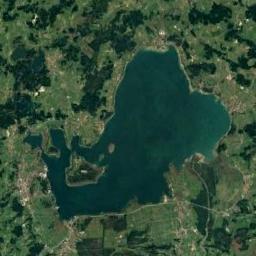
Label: lake